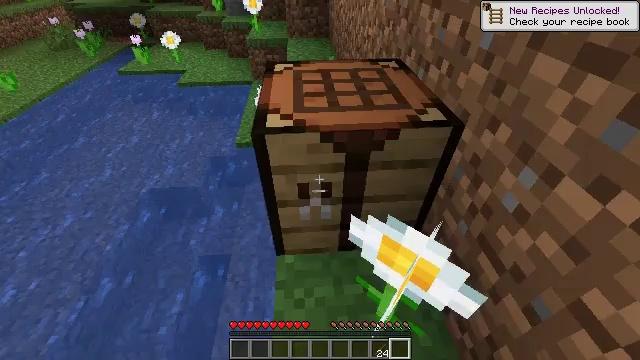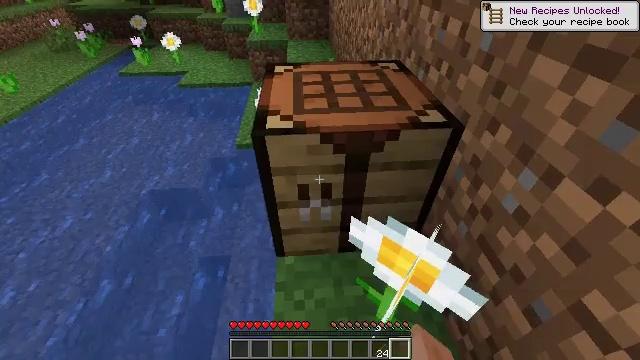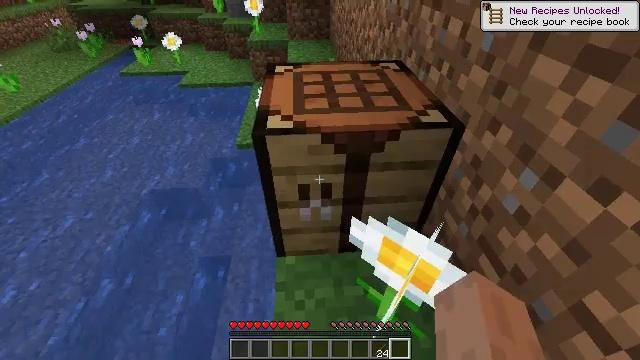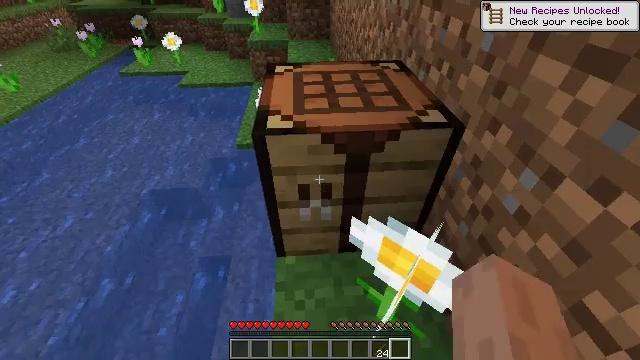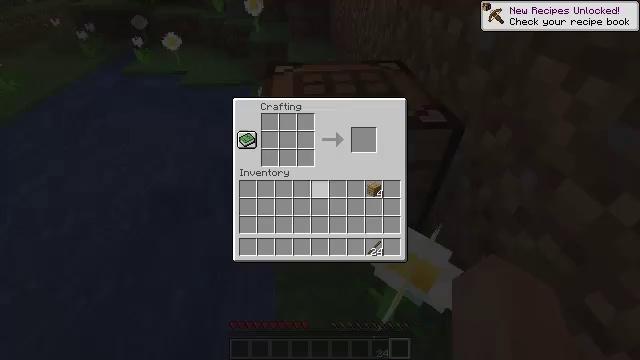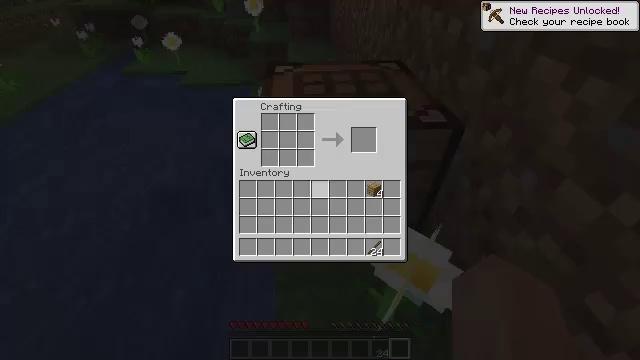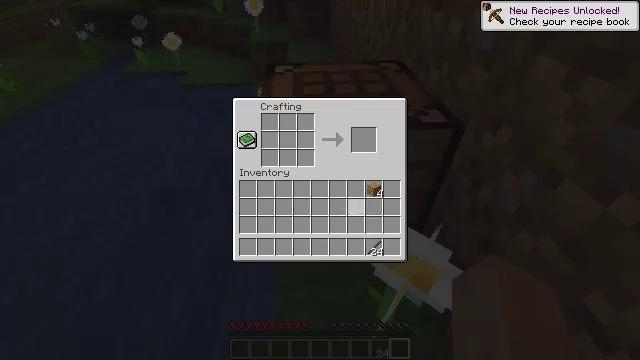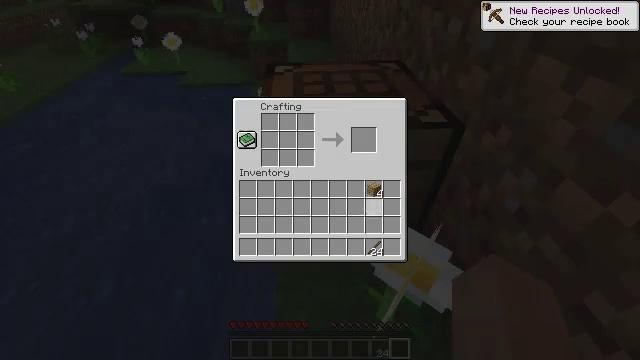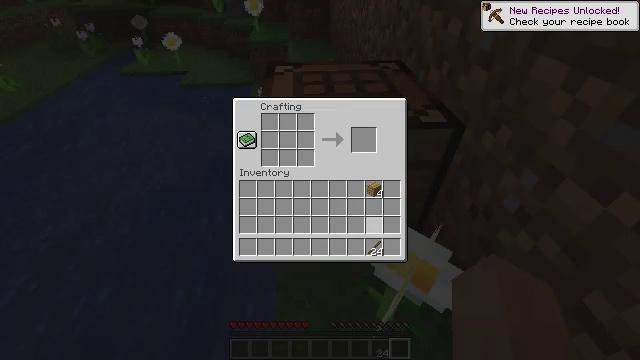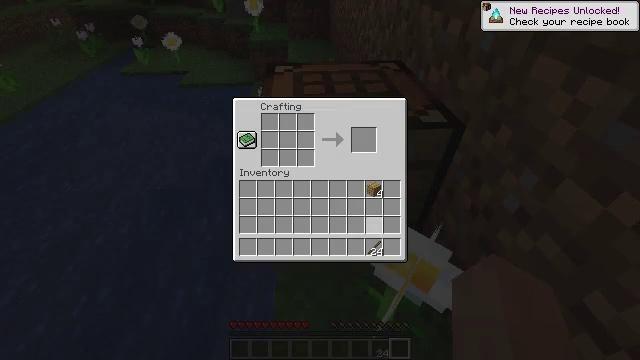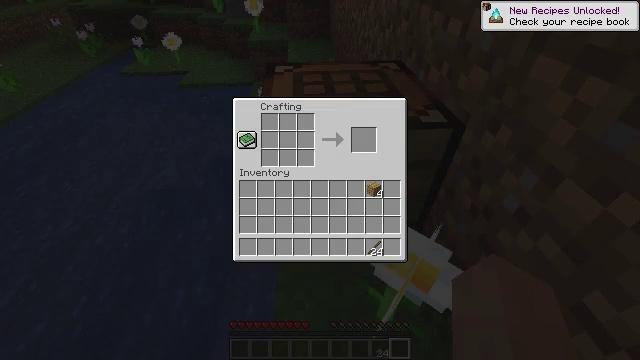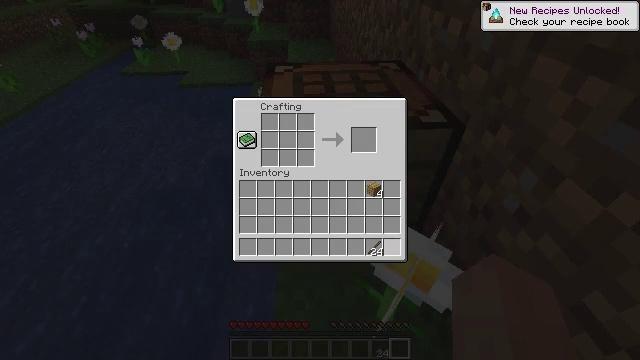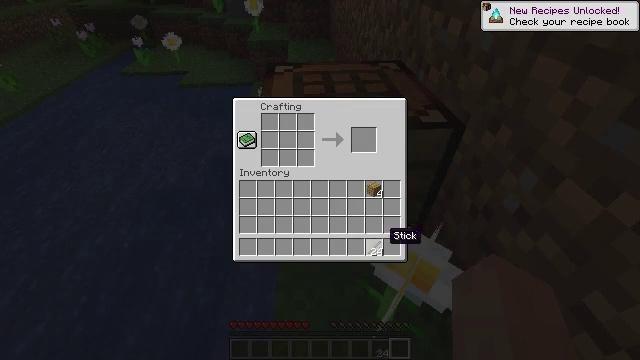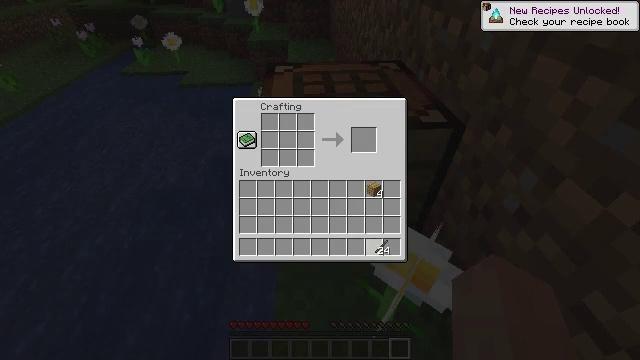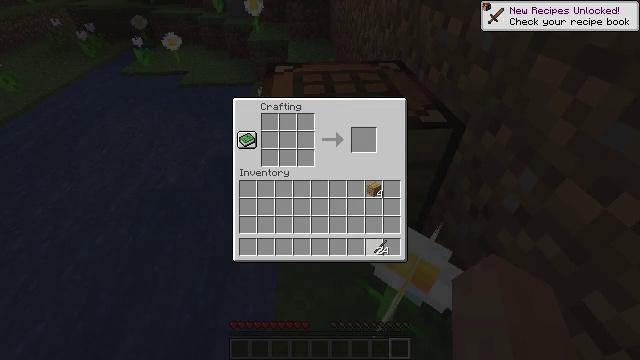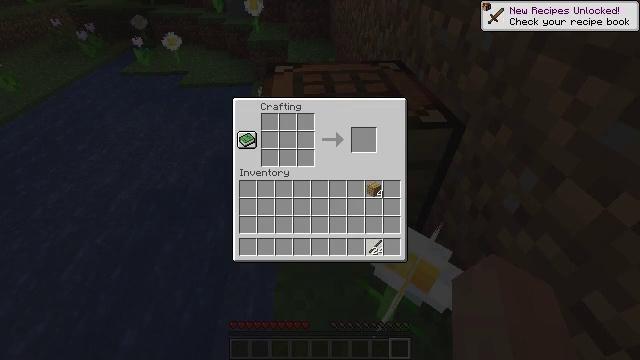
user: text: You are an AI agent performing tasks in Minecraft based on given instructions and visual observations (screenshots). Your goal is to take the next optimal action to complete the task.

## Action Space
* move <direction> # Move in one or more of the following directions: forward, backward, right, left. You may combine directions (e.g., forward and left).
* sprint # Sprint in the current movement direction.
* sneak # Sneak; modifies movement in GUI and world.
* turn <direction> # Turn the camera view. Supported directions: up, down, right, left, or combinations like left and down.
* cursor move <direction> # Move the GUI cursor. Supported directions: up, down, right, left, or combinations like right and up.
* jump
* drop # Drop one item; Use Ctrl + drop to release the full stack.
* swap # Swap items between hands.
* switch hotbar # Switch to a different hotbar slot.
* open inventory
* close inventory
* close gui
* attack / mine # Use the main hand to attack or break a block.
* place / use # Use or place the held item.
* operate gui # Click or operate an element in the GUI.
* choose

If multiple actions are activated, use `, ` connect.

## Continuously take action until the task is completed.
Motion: motion action
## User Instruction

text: Craft the wooden pickaxe with wood and sticks.
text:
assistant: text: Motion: use / place
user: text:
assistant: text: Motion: no_op
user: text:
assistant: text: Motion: no_op
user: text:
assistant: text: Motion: open gui
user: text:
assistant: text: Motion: no_op
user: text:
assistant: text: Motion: cursor move right and down
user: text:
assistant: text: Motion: cursor move right and down
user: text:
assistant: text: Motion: cursor move down
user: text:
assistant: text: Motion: cursor move down
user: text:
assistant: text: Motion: no_op
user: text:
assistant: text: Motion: no_op
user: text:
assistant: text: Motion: no_op
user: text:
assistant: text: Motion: operate gui
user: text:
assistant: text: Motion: operate gui
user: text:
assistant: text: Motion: operate gui
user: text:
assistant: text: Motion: cursor move left and up
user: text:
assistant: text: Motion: cursor move left and up
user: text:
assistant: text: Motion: cursor move left and up
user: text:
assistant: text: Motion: cursor move left and up
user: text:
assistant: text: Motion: no_op
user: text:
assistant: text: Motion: no_op
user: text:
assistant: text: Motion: cursor move up
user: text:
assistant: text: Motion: choose
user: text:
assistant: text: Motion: choose
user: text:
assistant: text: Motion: cursor move down, choose
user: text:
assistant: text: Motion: choose
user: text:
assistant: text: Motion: choose
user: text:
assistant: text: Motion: choose
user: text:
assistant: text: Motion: no_op
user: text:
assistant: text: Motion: cursor move right and down